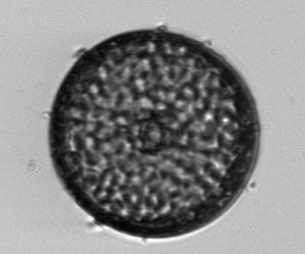
Label: Coscinodiscus